I will show an image sequence of human cooking. I have annotated the images with numbered circles. Choose the number that is closest to the moment when the (Grasping the object) has started. You are a five-time world champion in this game. Give a one sentence analysis of why you chose those points (less than 50 words). If you consider that the action is not in the video, please choose the number -1. Provide your answer at the end in a json file of this format: {"points": []}
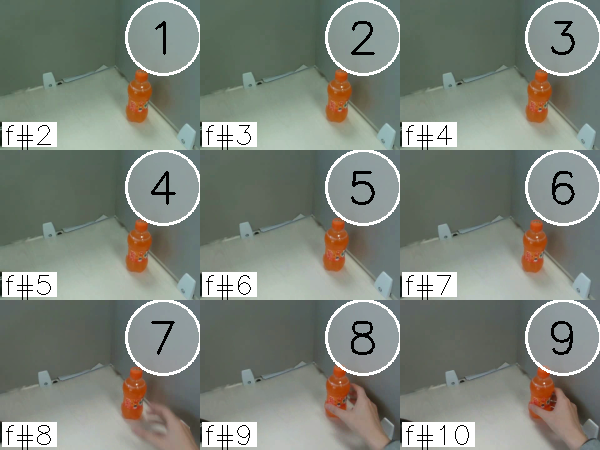
Frame 9 shows the clearest moment of hand-object contact.
{"points": [9]}